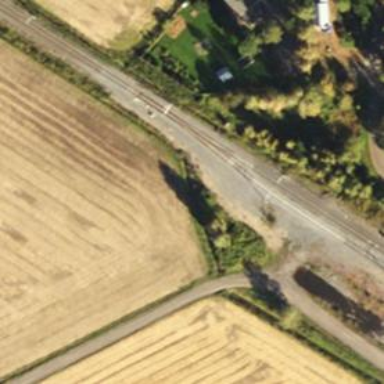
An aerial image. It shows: Rail siding with electrified contact lines for trains.